Interaction volume radius: 10 \u00c5
Interaction volume height: 20 \u00c5
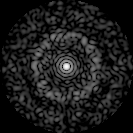
Disorder parameter: 0.8256